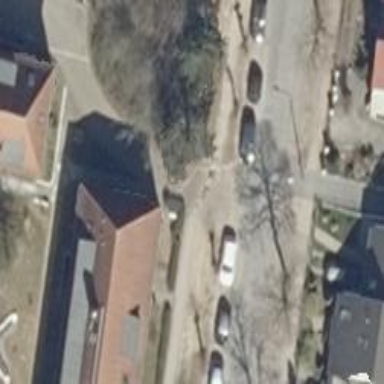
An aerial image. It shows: Sidewalk along the footway.